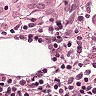
Metastatic tissue present: yes